Interaction volume radius: 5 \u00c5
Interaction volume height: 30 \u00c5
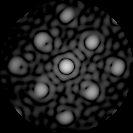
Disorder parameter: 0.1829